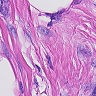
Metastatic tissue present: yes